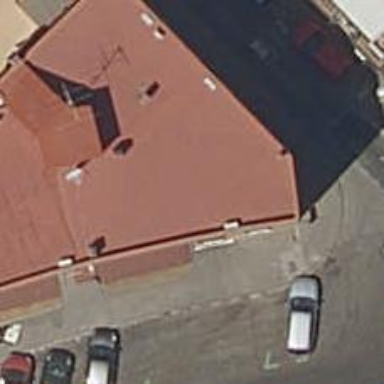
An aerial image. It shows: Car repair shop.